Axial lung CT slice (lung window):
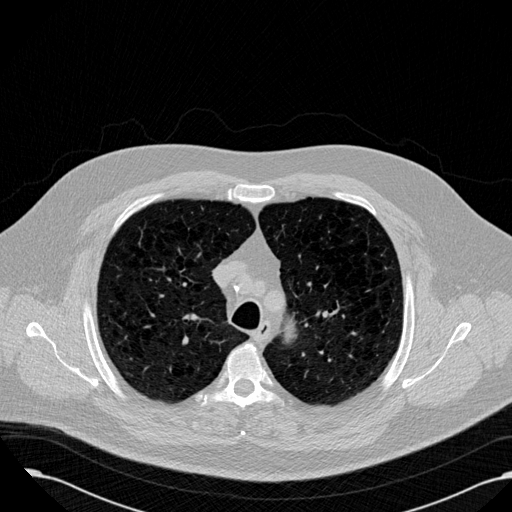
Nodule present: no